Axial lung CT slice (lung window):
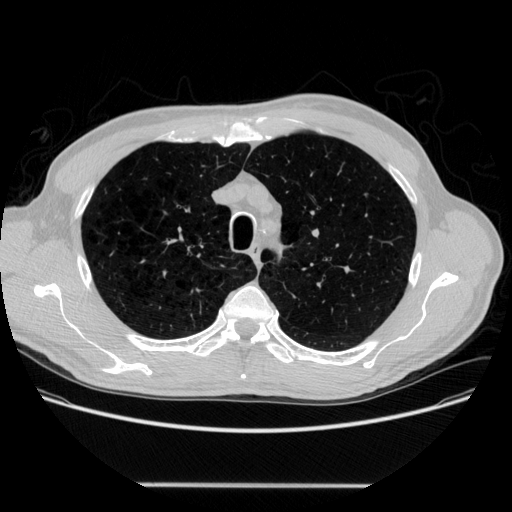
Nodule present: no